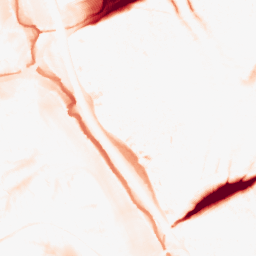
Category: morphological
Decomposition family: tophat
Decomposition parameters: size: 20
mode: black
Upsampling method: sinc_hamming
Upsampling parameters: scale: 2
kernel_size: 16
Upsampling scale: 2